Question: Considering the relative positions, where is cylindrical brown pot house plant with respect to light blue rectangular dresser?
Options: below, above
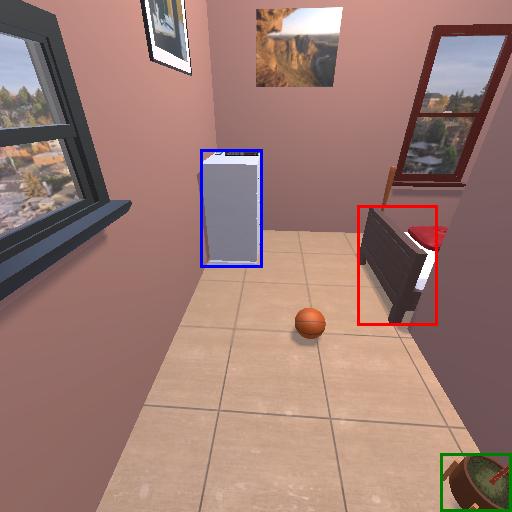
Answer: below